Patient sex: F
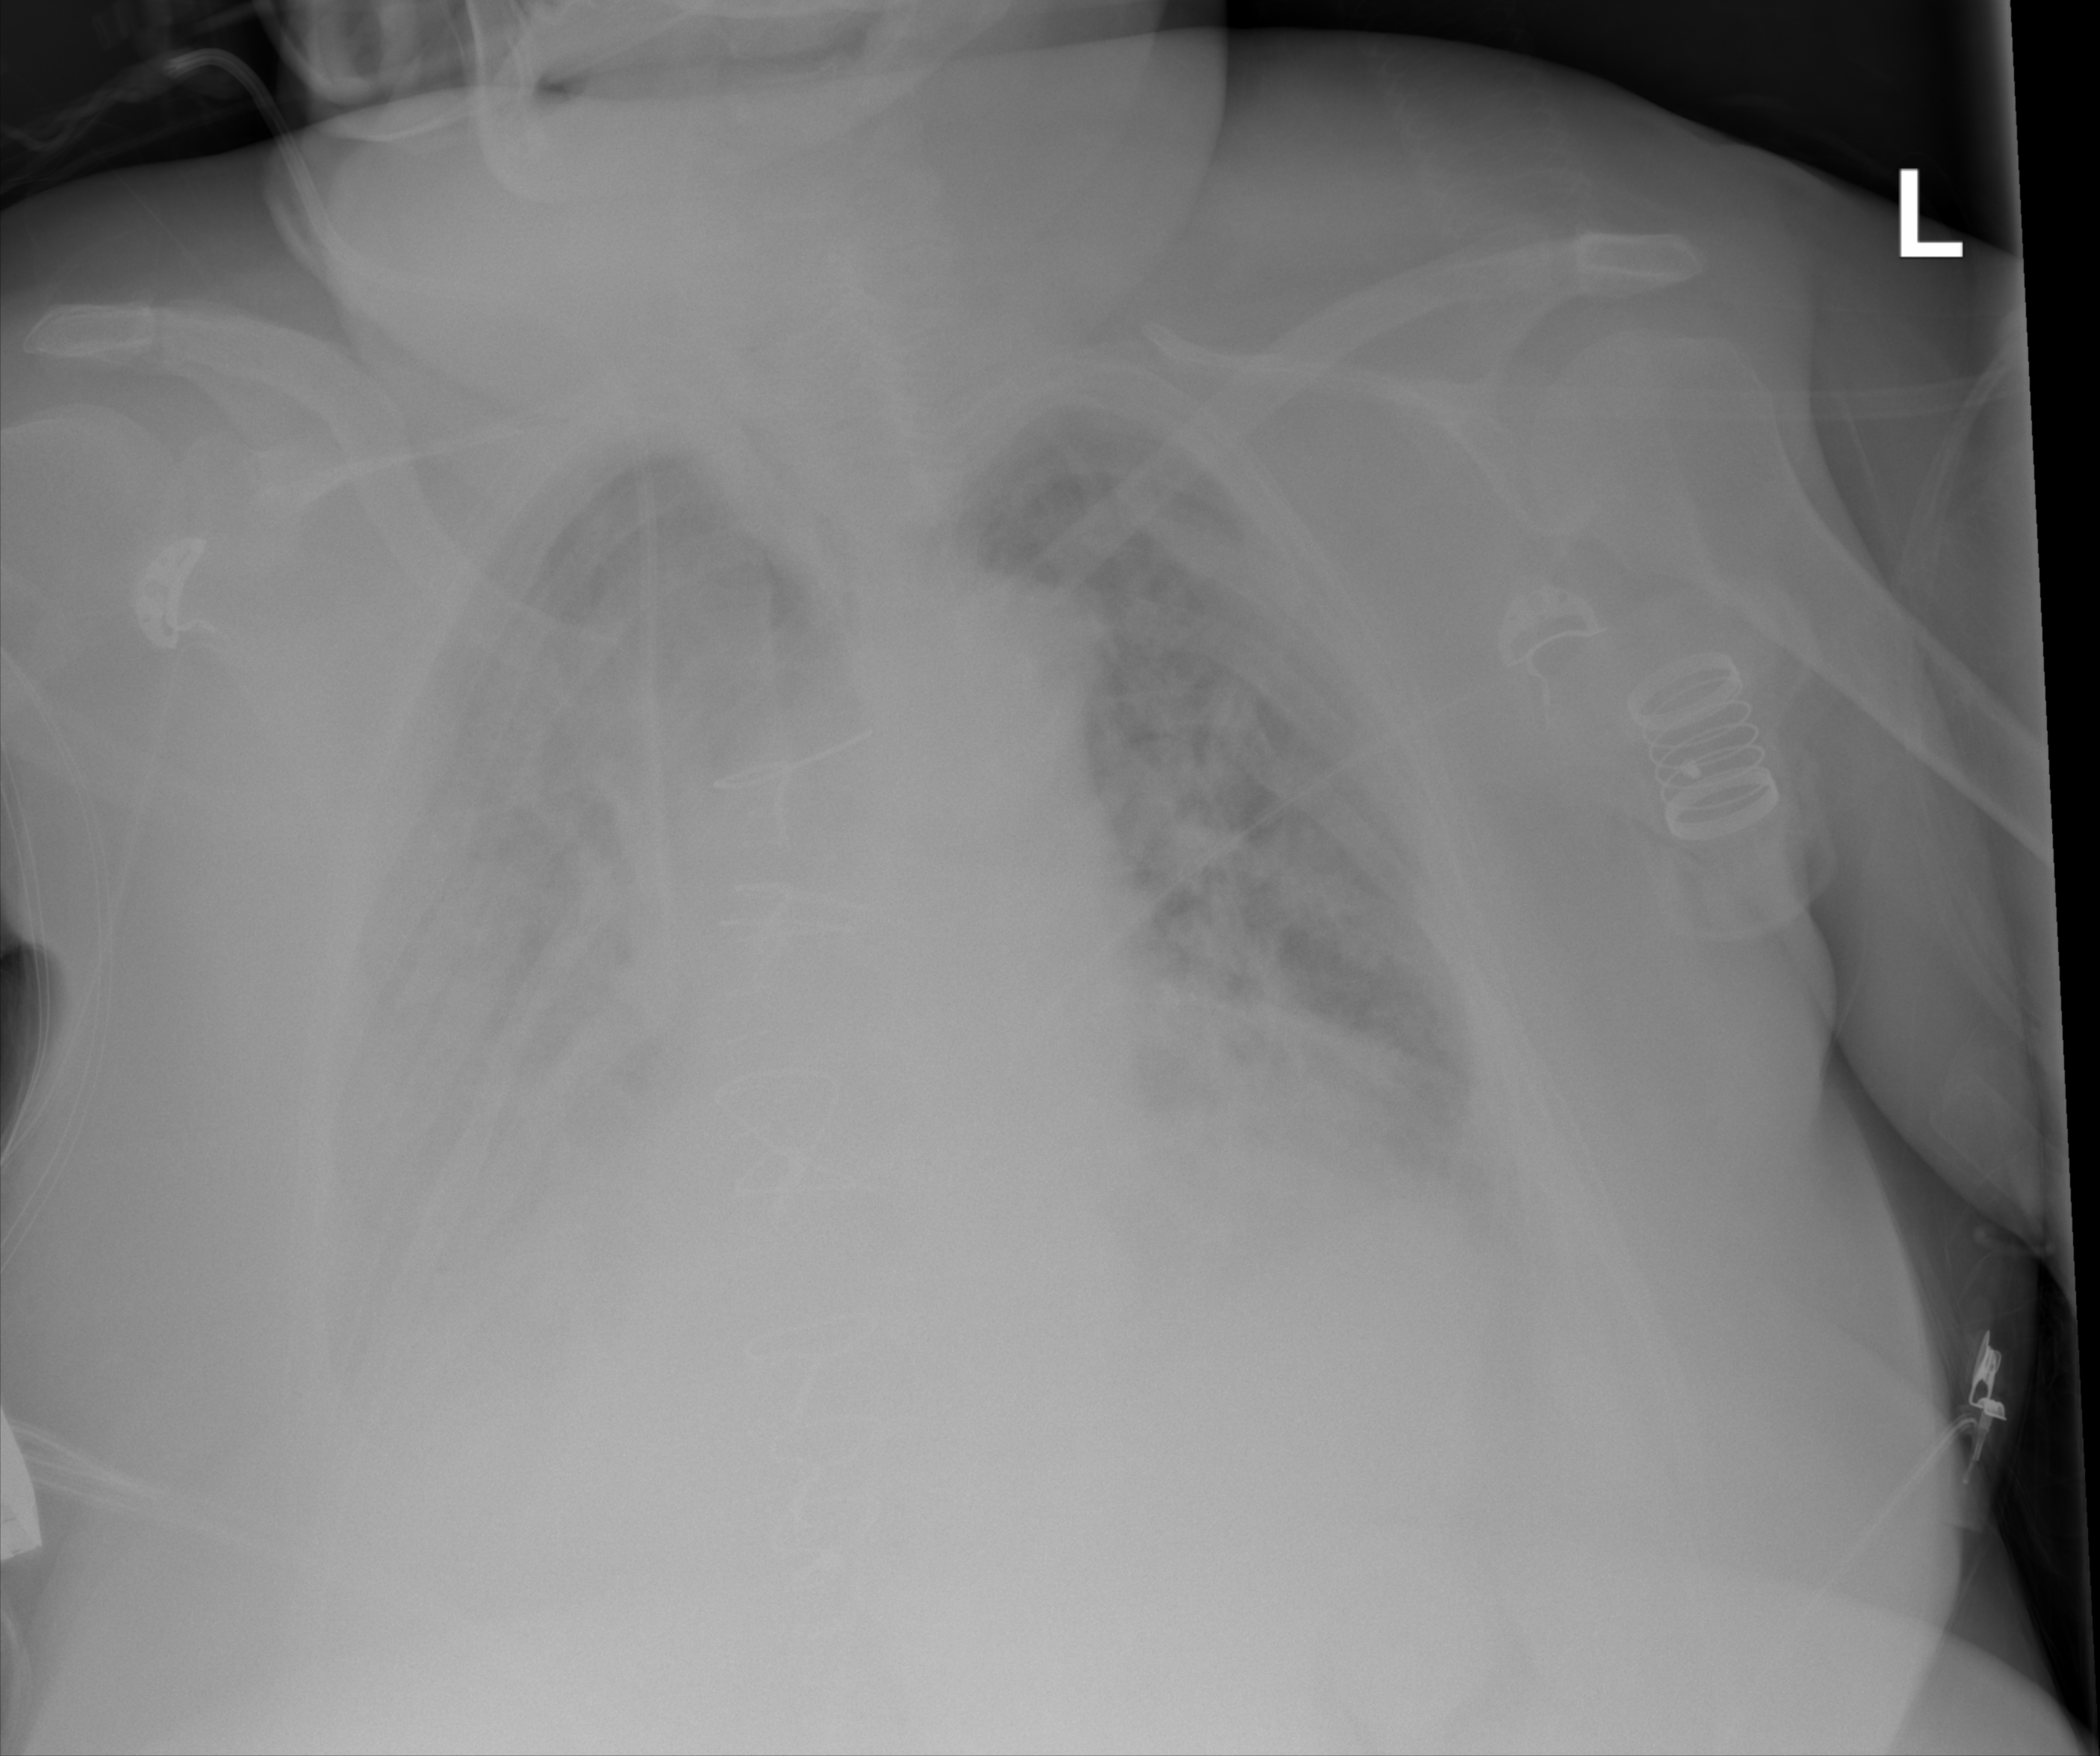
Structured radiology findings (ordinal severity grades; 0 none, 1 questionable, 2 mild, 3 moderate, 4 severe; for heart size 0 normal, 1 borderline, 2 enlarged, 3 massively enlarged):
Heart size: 2
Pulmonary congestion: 2
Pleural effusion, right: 2
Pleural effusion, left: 2
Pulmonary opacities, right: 2
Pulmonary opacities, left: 3
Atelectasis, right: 2
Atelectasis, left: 2